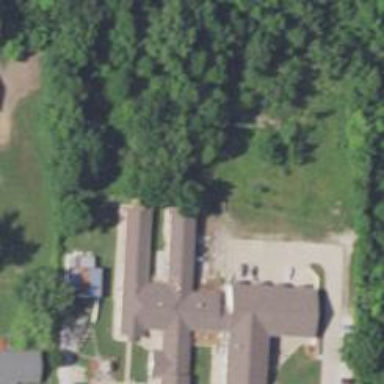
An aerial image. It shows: Nursing home building.